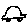
Label: car